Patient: sex M, age 60
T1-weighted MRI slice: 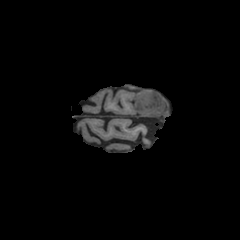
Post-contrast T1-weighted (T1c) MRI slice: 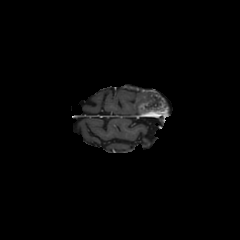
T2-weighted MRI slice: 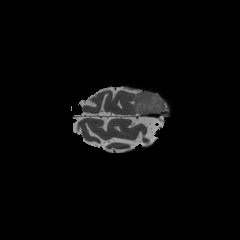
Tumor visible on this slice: yes
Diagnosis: Glioblastoma, IDH-wildtype
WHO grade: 4